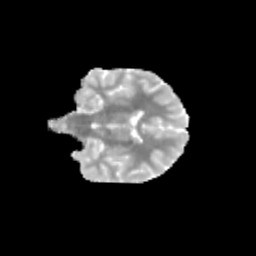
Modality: MD
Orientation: coronal
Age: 12
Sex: female
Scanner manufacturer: siemens
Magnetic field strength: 3 T
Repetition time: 3.8 s
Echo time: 0.07 s